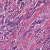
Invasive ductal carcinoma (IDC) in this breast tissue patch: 1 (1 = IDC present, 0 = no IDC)